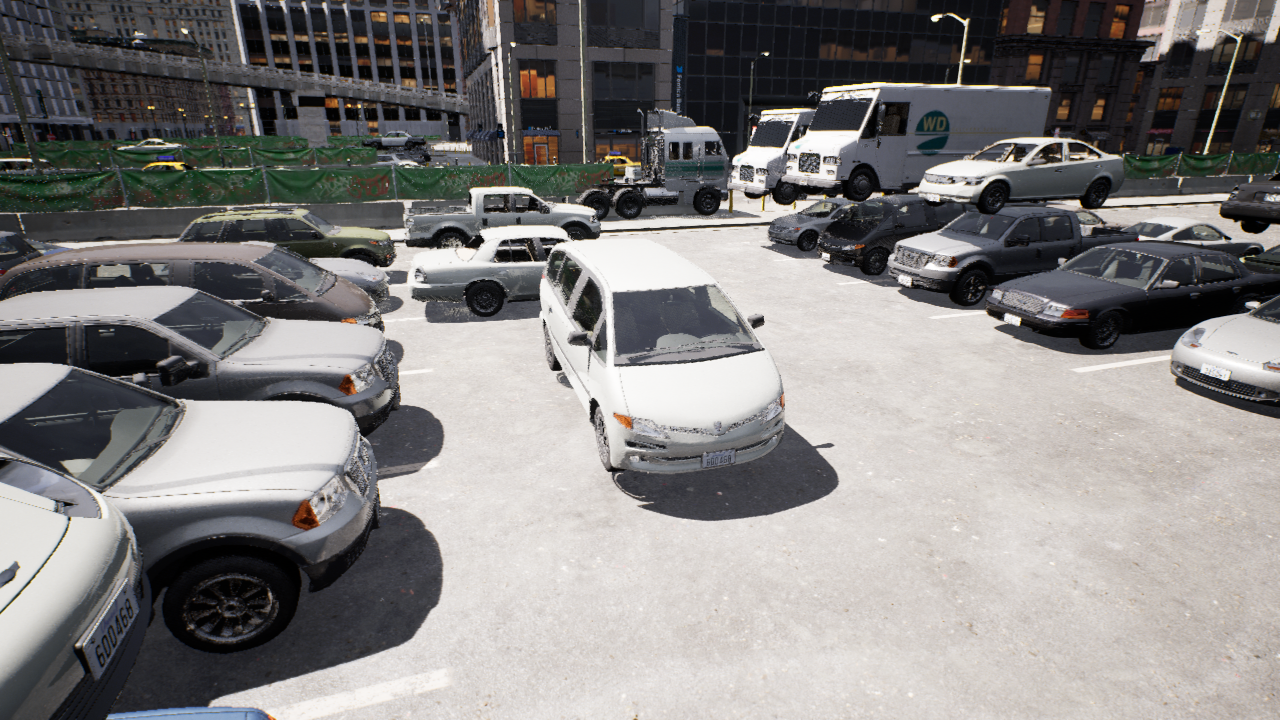
Venue: arterial
Lighting: clear day
Vehicle rig: minivan